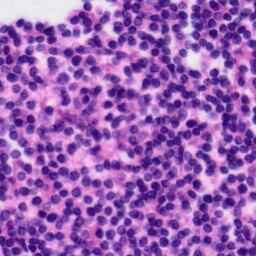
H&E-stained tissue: Tonsil